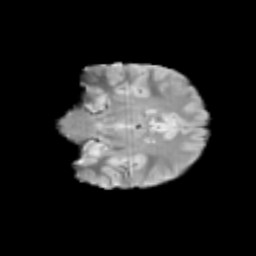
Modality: T2w
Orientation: coronal
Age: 10
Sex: female
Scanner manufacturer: siemens
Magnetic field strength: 3 T
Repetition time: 3.8 s
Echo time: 0.07 s